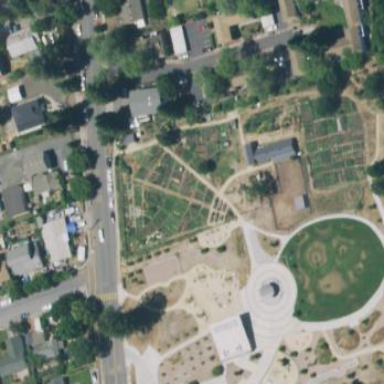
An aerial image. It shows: Community garden with raised bed style landscaping.